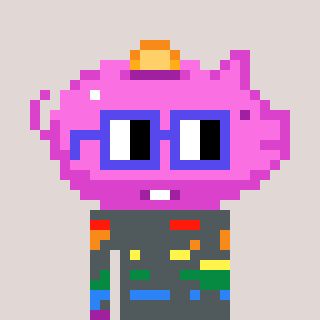
a pixel art character with square blue glasses, a piggybank-shaped head and a yellow-colored body on a warm background